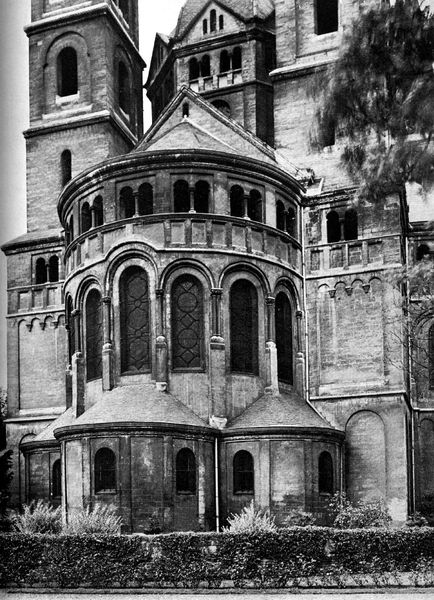
Titel: Liebfrauenkirche in Roermond a.d. Maas
Schlagwörter: baum, weiß, bäume, fenster, grau, schwarz, säulen, dach, gebäude, gras, weg, alt, architektur, stein, steine, kirche, sträucher, pflanzen, rund, turm, fassade, mauer, hecke, rundbogen, kuppel, kaiser, foto, fotografie, photographie, bögen, umgang, türme, dom, mauerwerk, schwarz-weiss, scharz, photo, halbrund, sims, gotisch, obergaden, altarraum, apsis, romanik, chor, gothik, oktogon, osten, rundgang, apsiden, kapellen, vierung, vierungsturm, würzburg, chorumgang, absiss, ost, glockentürme, ostseite, abschluss, kiliansdom, gerudnet